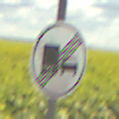
Verkehrszeichen: EndeUeberholverbotKraftfahrzeuge
Umgebung: Outdoor, RoadRail
Tageszeit: Midday
Wetter: PartlyCloudy
Licht: Natural
Jahreszeit: NotSpecified
Kontrast: HighContrast